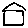
Label: house